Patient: sex F, age 68
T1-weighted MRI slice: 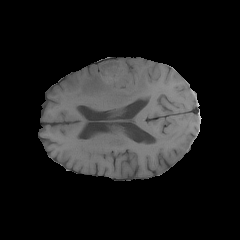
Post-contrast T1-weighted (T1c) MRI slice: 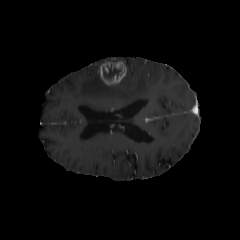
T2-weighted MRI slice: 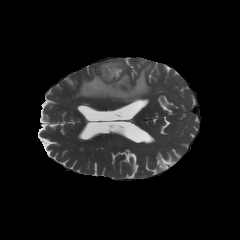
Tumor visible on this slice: yes
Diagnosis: Glioblastoma, IDH-wildtype
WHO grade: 4